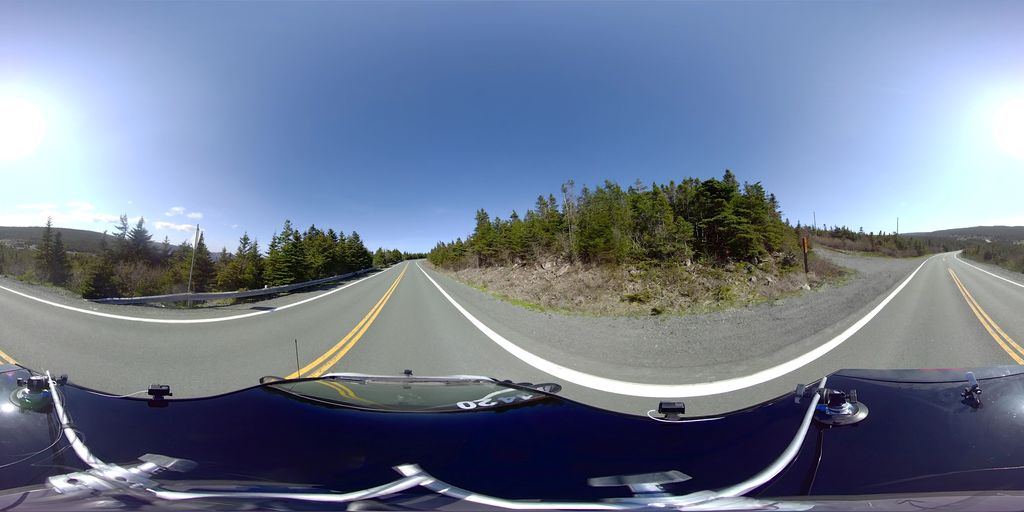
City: st_johns